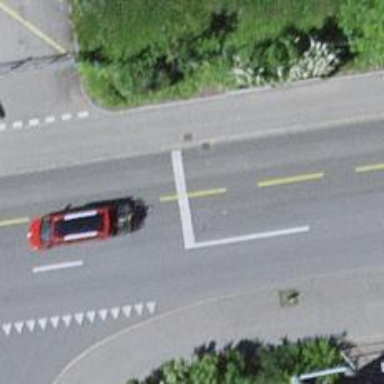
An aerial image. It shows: Road with traffic signals.